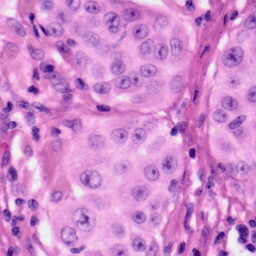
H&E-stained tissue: Skin